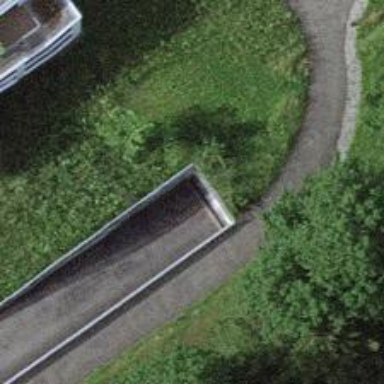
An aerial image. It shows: Retaining wall.